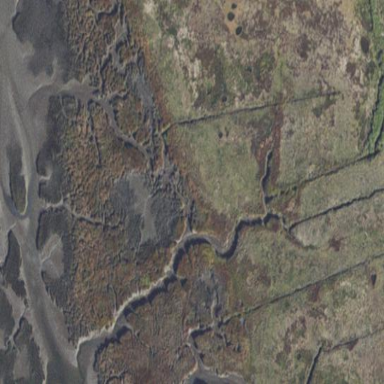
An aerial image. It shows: Muddy tidal wetland characterized as tidal flat.